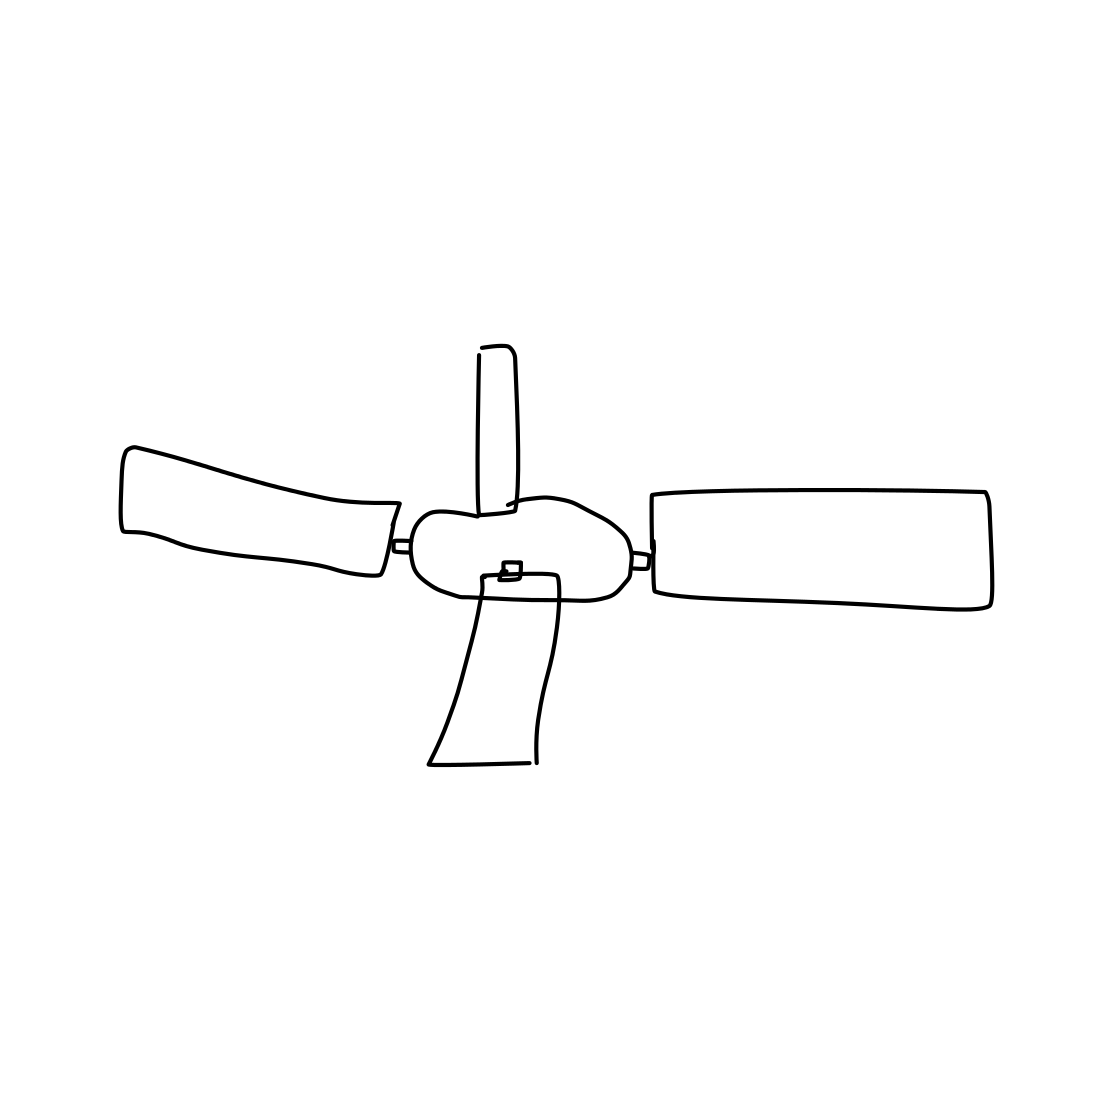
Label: fan